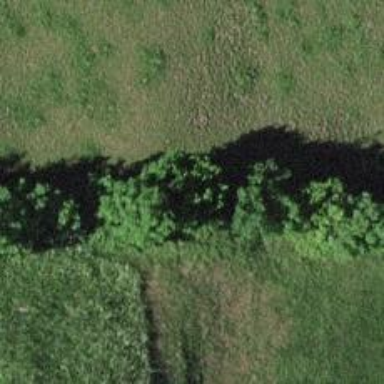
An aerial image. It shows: Dry stone wall barrier.